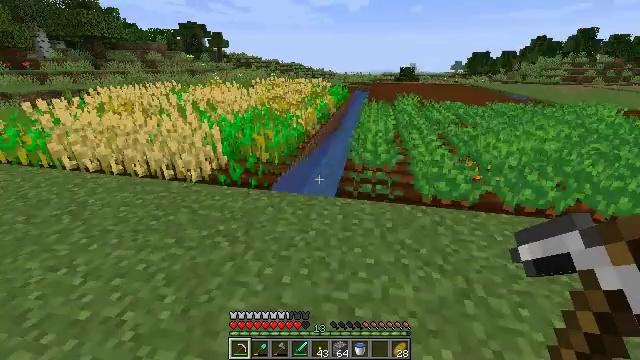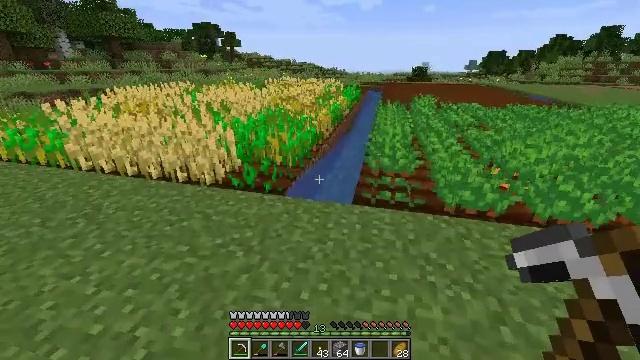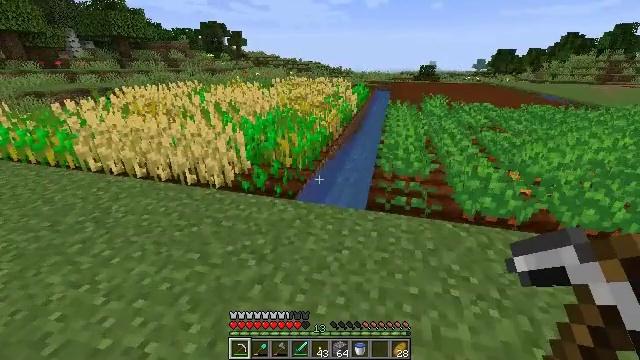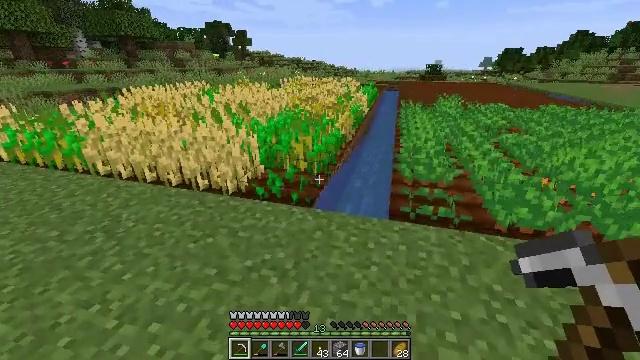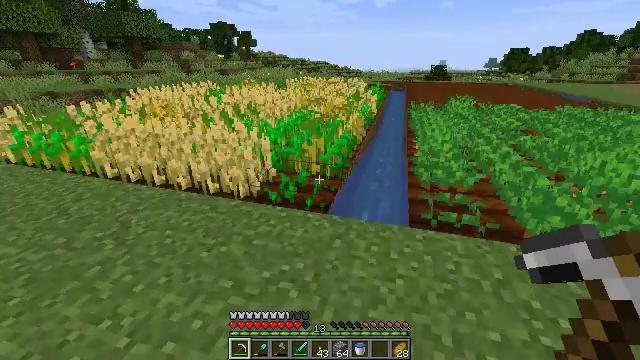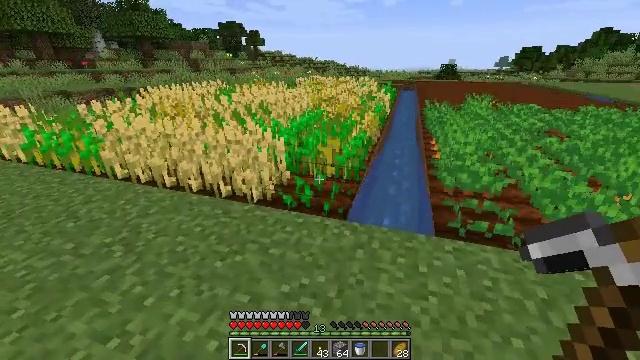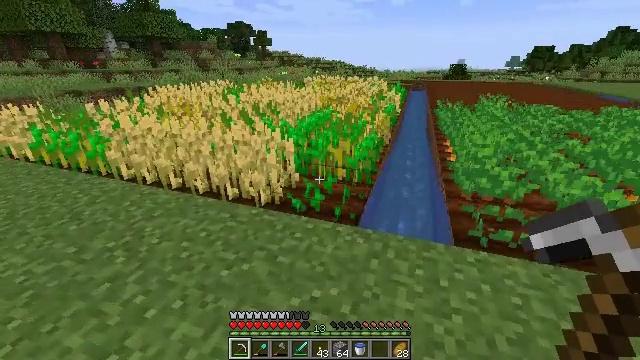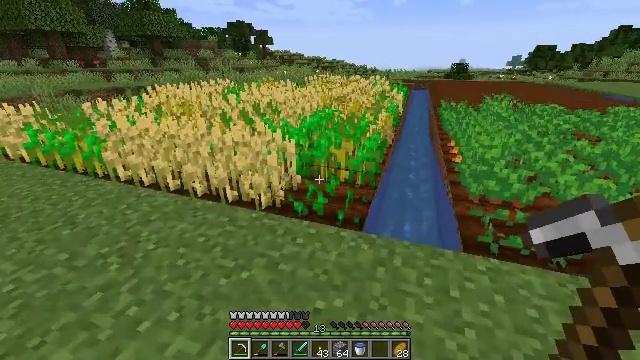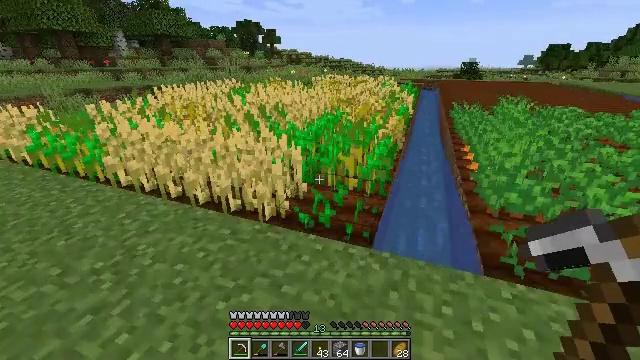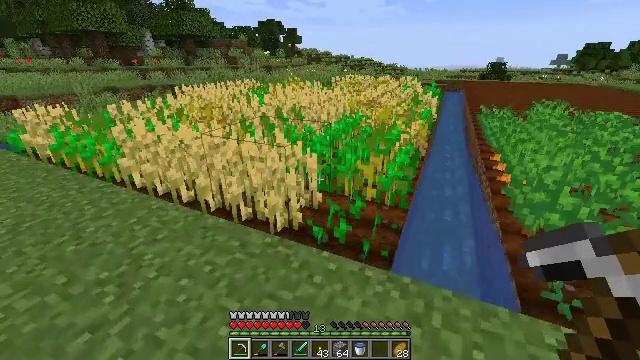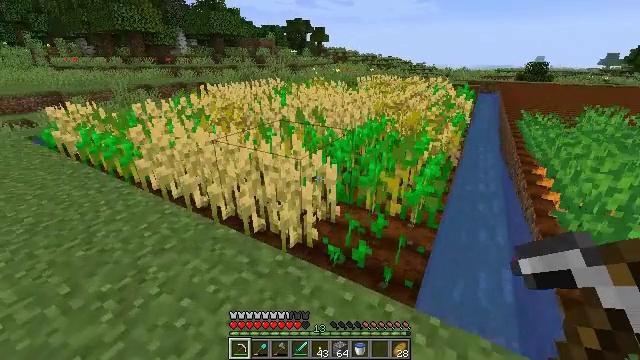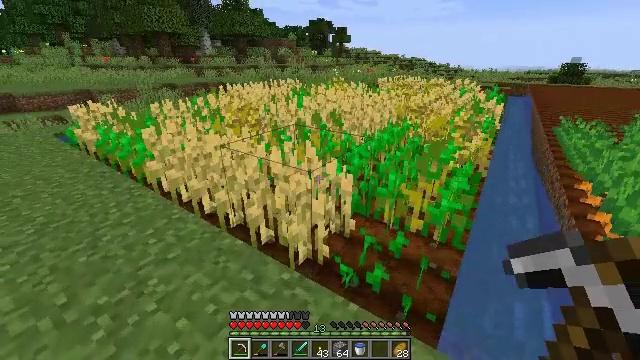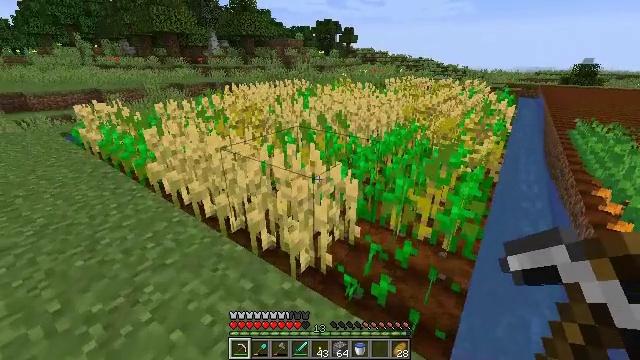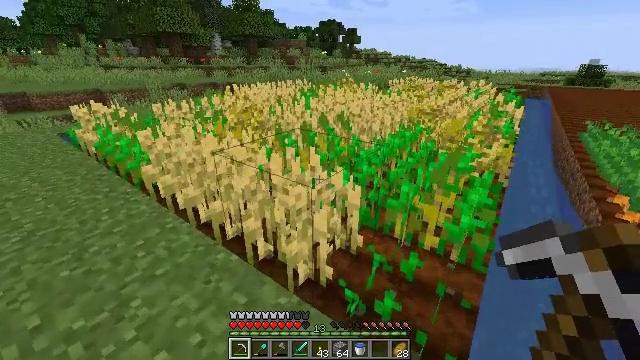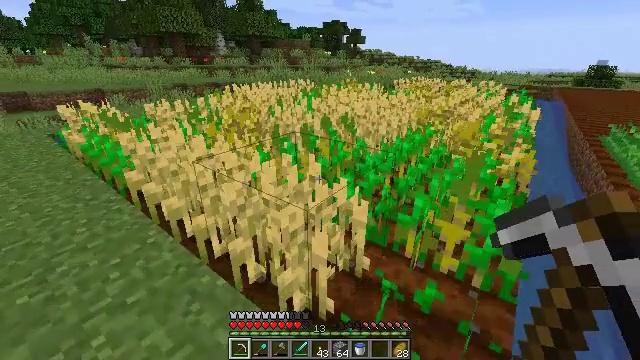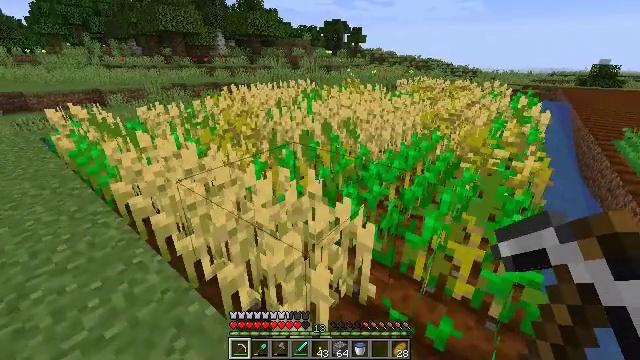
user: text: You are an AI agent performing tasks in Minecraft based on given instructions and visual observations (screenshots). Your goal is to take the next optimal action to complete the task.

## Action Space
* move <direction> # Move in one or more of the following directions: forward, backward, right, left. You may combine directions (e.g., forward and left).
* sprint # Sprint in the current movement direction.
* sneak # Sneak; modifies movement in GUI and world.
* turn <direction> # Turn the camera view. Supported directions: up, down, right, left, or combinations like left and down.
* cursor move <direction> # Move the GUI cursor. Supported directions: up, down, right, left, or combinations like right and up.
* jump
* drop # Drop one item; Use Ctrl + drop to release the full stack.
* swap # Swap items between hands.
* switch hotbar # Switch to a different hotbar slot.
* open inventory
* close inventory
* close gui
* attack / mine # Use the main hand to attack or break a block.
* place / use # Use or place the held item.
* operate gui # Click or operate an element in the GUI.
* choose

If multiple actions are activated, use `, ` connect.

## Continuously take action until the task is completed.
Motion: motion action
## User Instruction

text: Gather carrots from the field.
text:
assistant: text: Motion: move forward and move left, turn left
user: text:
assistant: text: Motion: move forward and move left, turn left
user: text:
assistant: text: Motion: move forward and move left
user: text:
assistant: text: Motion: move forward and move left
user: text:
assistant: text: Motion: move forward, turn left
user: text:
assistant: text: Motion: move forward, turn left
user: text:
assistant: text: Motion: move forward
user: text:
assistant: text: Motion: move forward, turn left
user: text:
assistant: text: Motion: move forward, turn left
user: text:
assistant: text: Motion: move forward, turn left
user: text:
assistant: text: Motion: move forward, turn left
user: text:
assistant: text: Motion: move forward, turn left
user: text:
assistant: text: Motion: move forward
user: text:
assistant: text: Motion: move forward
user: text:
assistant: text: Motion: move forward
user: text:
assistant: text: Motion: move forward
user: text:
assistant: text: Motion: move forward
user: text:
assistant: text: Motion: move forward
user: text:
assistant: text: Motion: no_op
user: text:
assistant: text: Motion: switch to hotbar 4
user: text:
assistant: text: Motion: switch to hotbar 4
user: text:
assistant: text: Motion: turn left and down, switch to hotbar 4
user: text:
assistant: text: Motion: turn left, switch to hotbar 4
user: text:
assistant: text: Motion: no_op
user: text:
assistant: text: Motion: no_op
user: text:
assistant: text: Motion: no_op
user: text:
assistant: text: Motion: move left
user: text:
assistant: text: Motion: move left
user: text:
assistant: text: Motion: move left
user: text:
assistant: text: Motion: move left